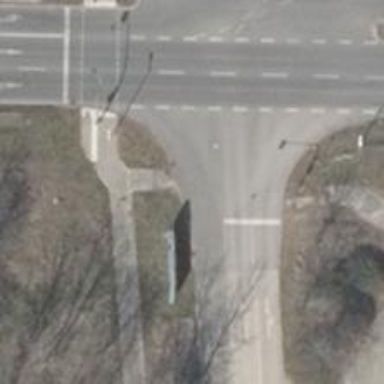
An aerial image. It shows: Road with "give way" sign.